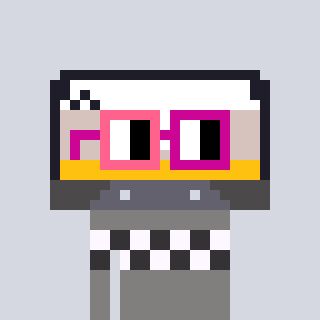
a pixel art character with square pink and red glasses, a cassette tape-shaped head and a bluegrey-colored body on a cool background